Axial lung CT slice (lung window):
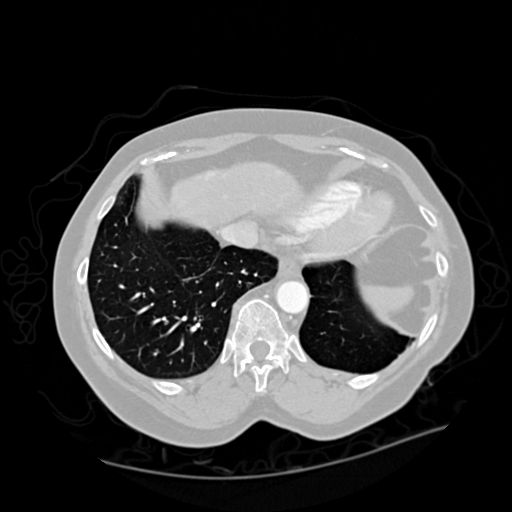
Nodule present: no